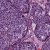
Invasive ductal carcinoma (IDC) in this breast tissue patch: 0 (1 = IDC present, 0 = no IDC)